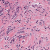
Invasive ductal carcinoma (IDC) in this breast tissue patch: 1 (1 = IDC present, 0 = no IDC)